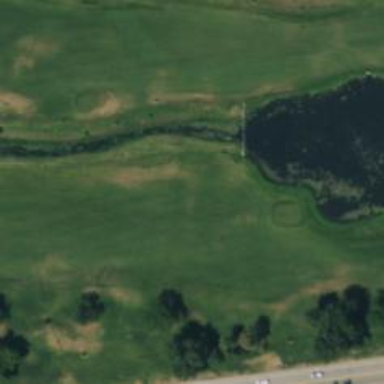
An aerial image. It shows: Golf hole.